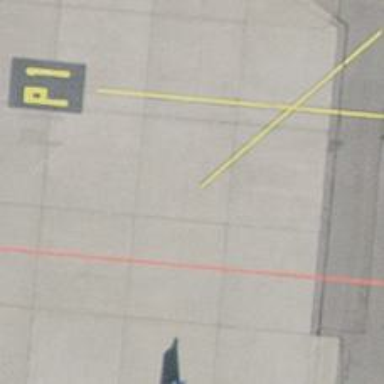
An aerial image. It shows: Airport parking position.